Aerial crown-view tile of a tropical tree (Barro Colorado Island, Panama), acquired 20250217:
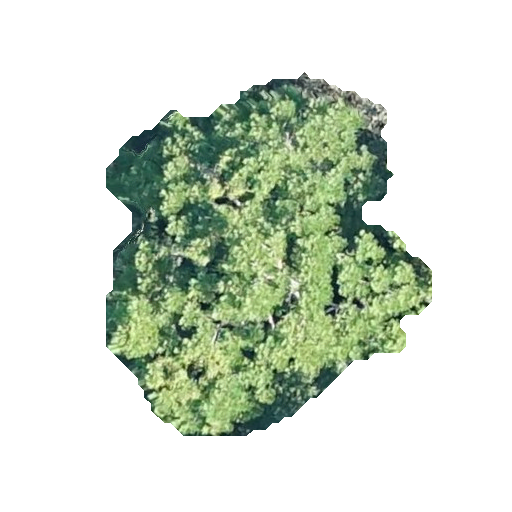
Species: Jacaranda copaia
GBIF accepted scientific name: Jacaranda copaia
Crown area: 123.567 m²